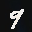
Label: 9